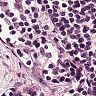
Metastatic tissue present: no